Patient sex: F
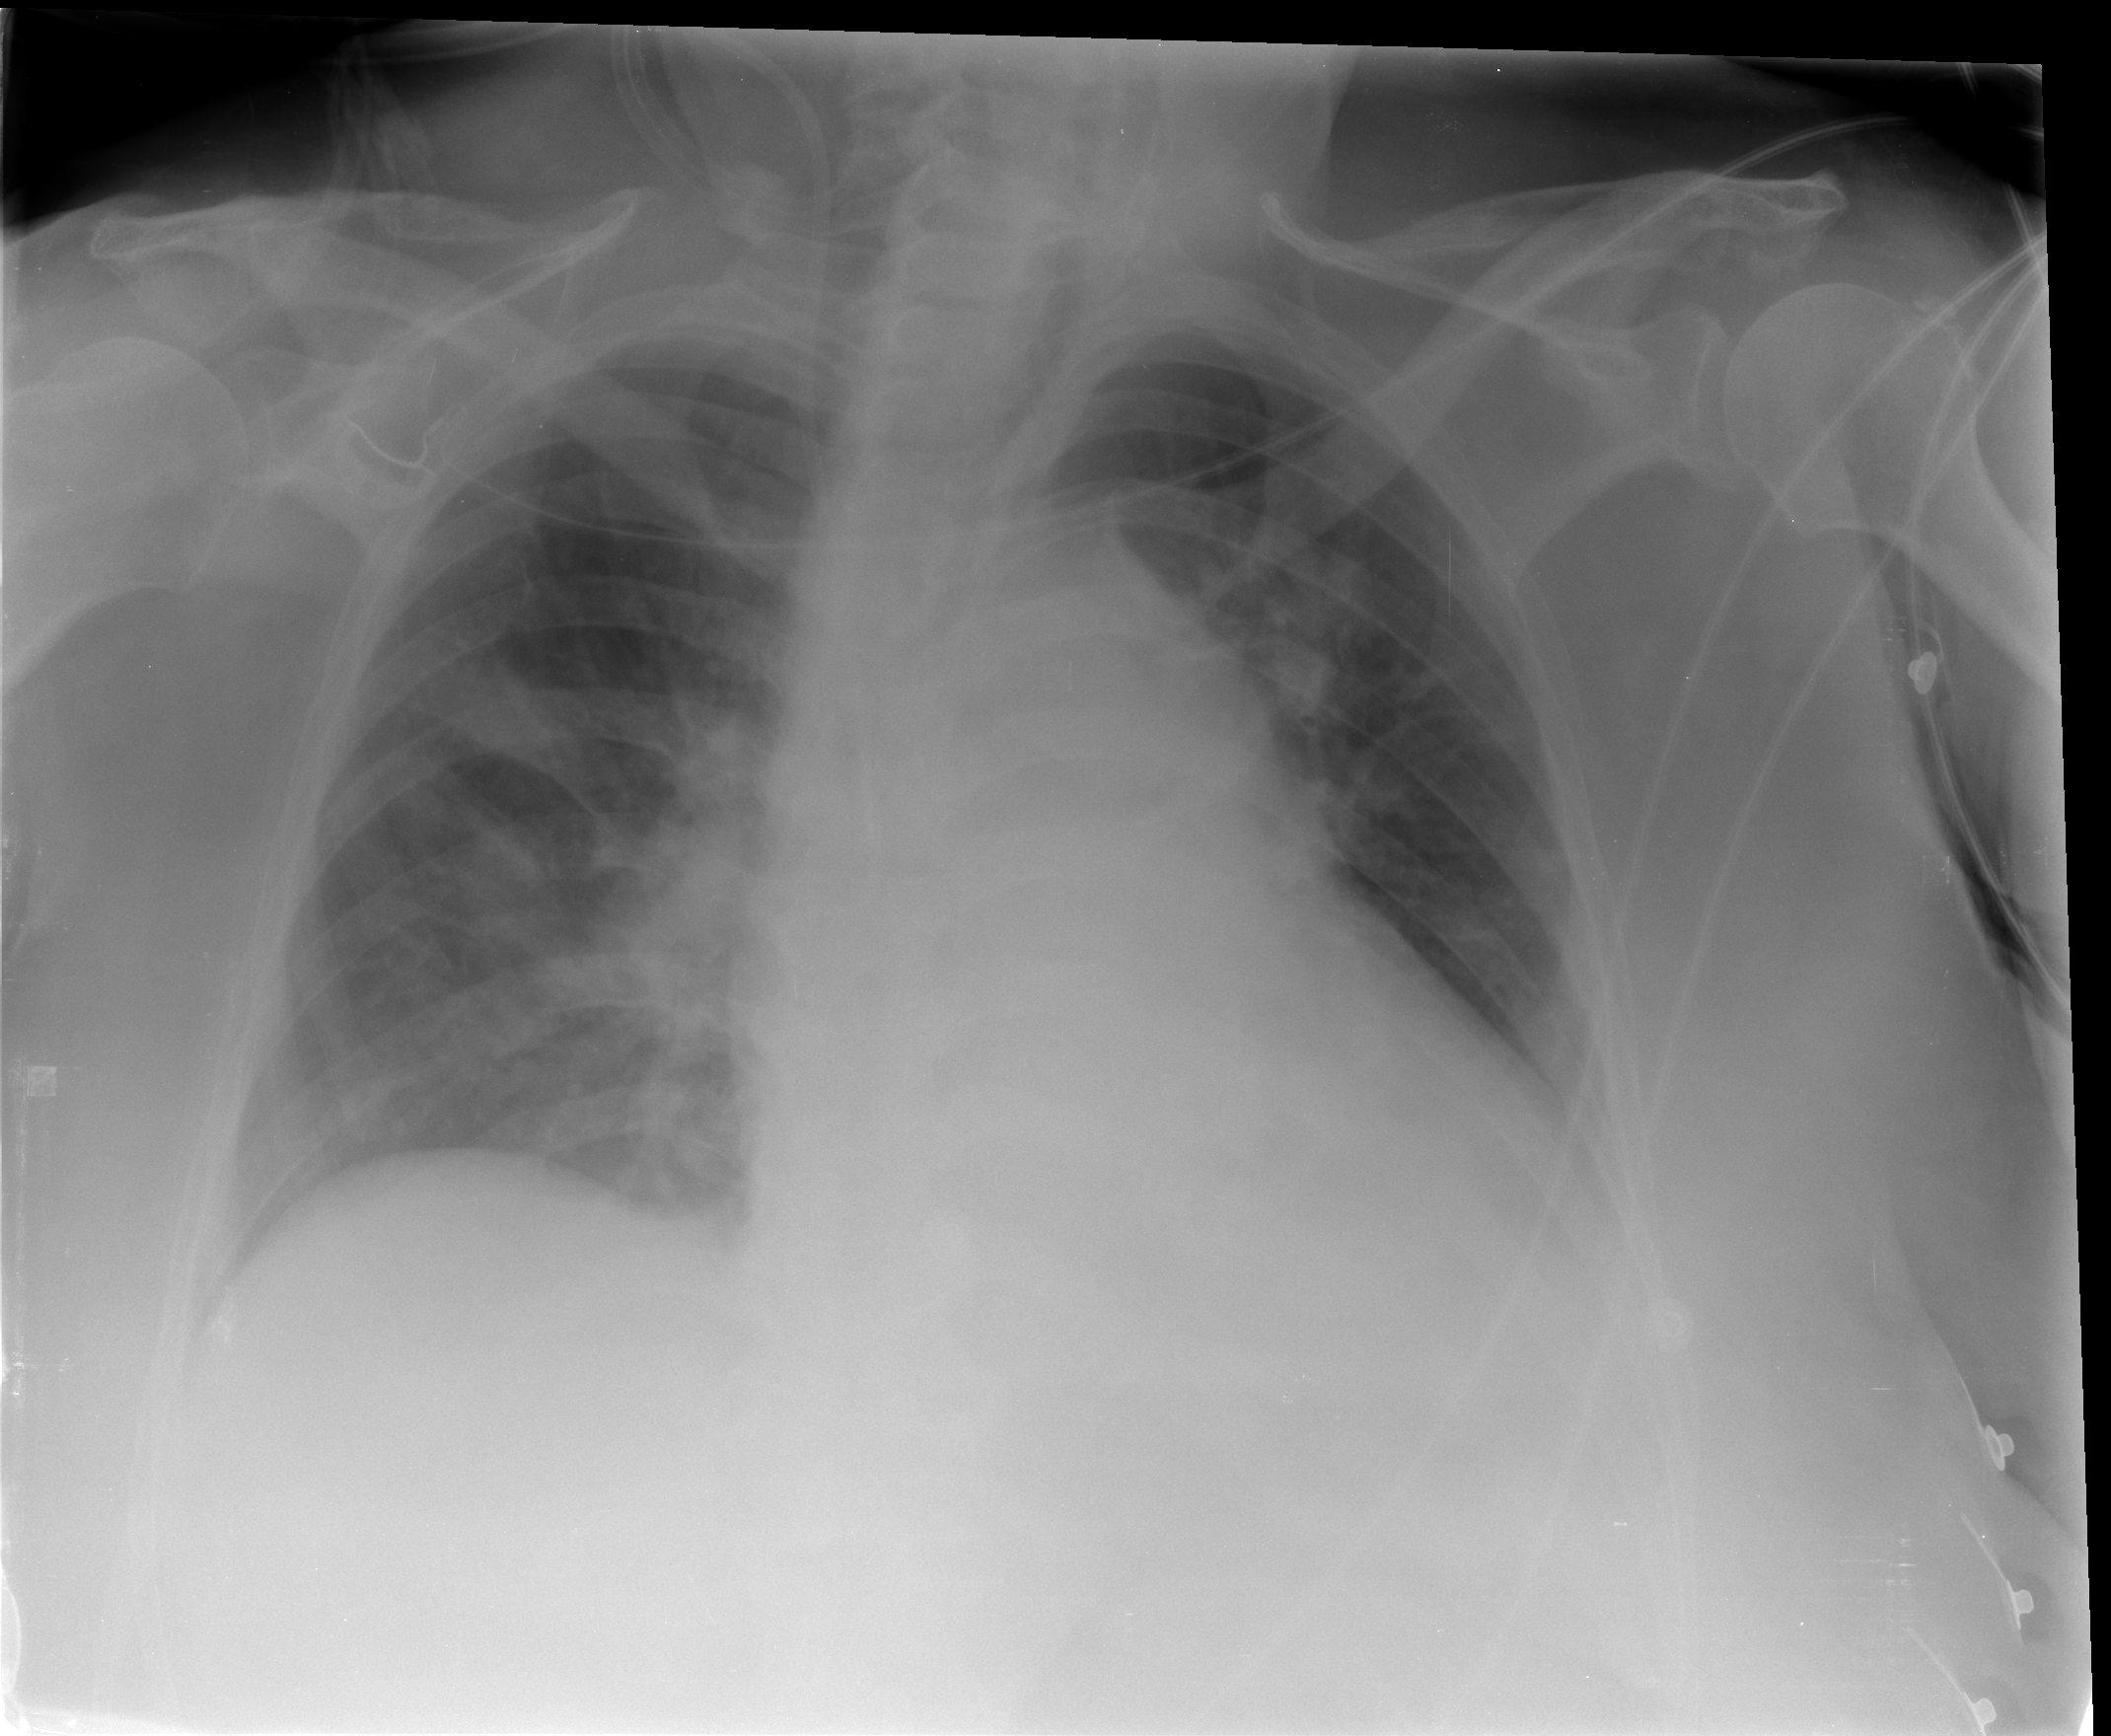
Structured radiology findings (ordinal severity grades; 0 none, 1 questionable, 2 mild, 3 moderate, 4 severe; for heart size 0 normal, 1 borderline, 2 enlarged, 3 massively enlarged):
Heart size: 2
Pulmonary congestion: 0
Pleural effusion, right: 1
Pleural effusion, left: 2
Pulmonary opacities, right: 2
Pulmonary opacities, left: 1
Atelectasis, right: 2
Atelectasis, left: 2